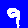
Digit: 9